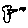
Label: bird